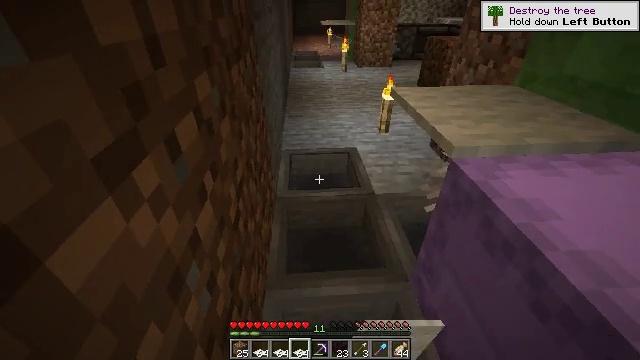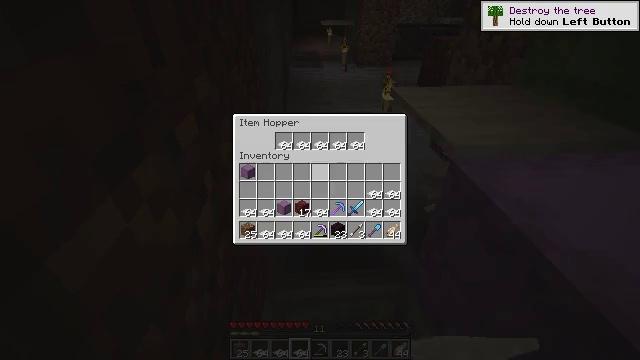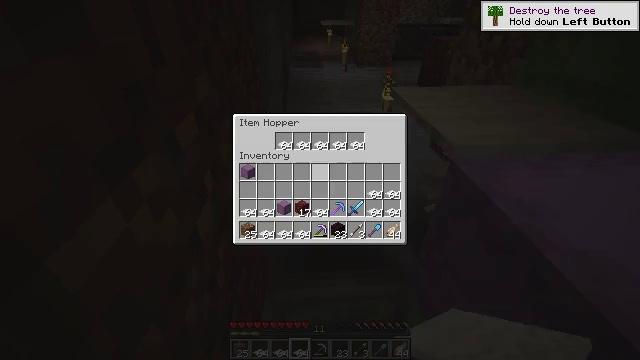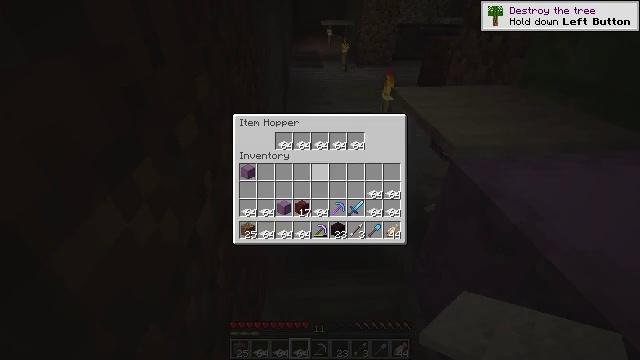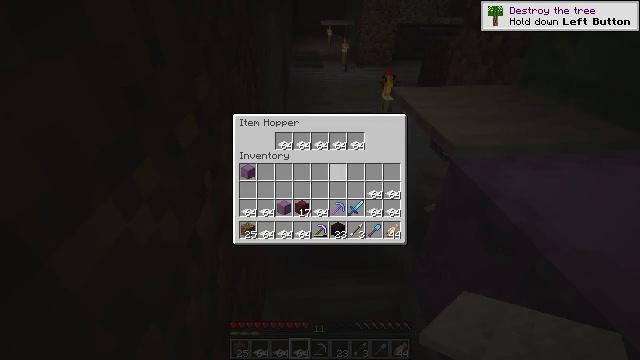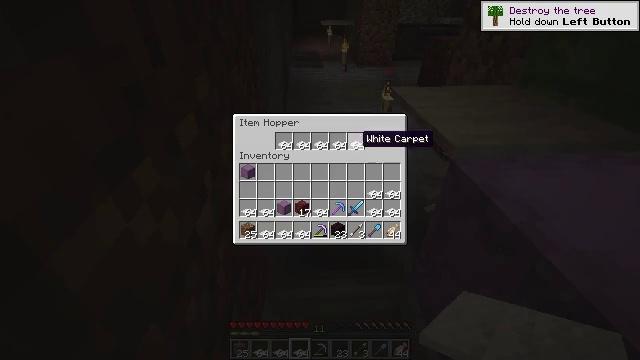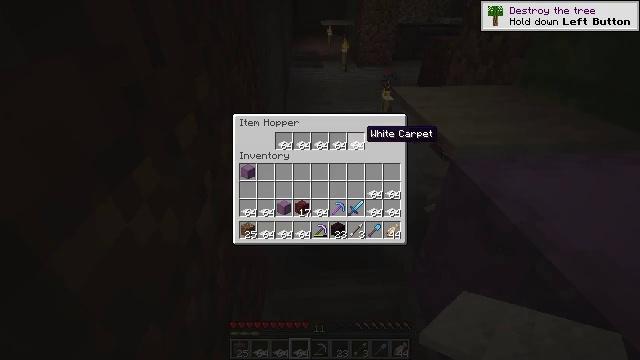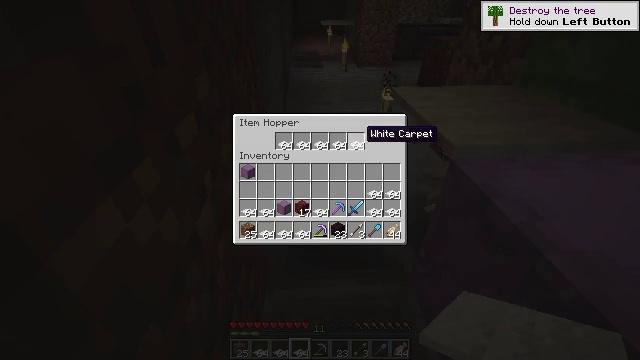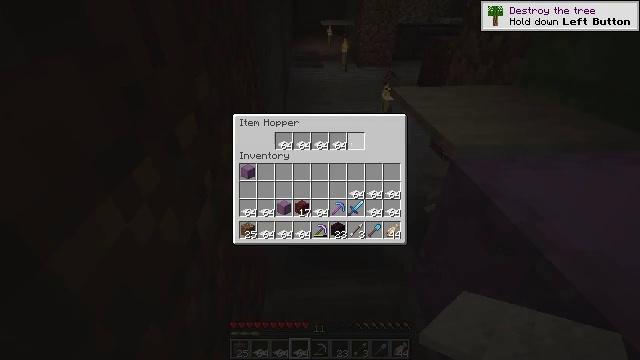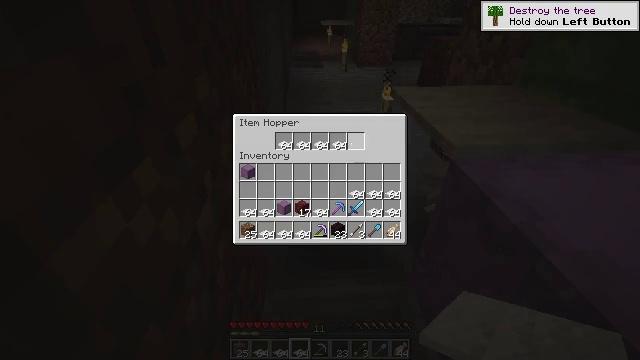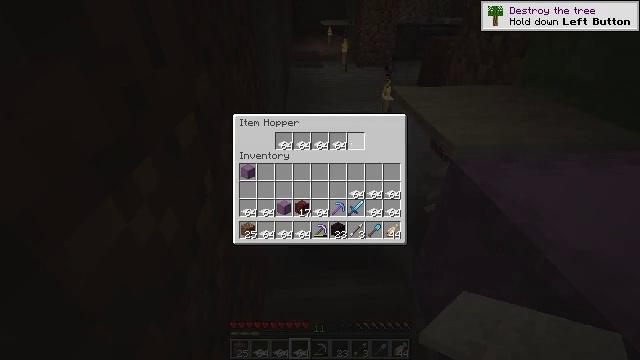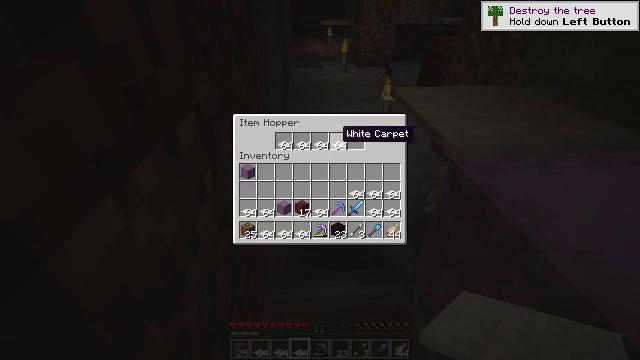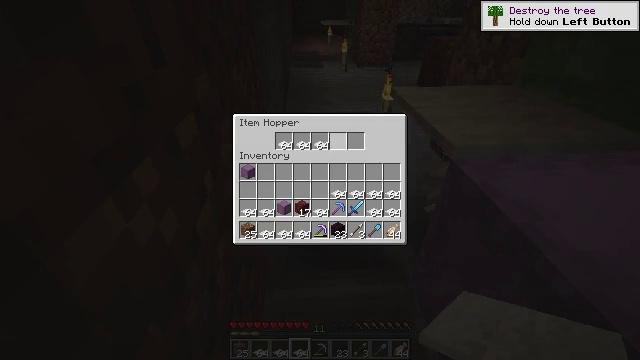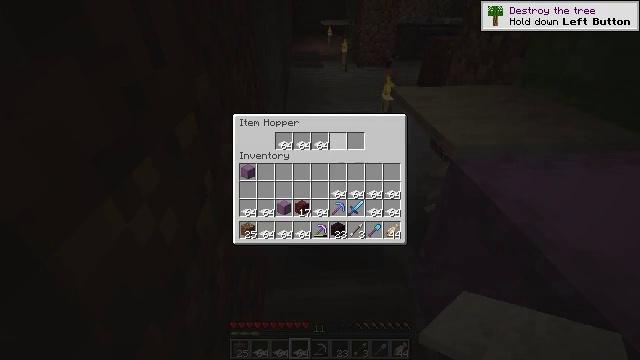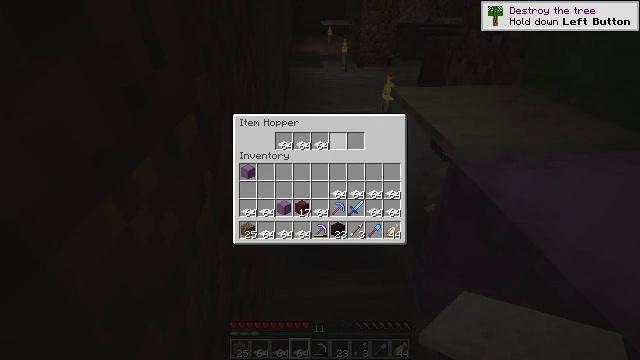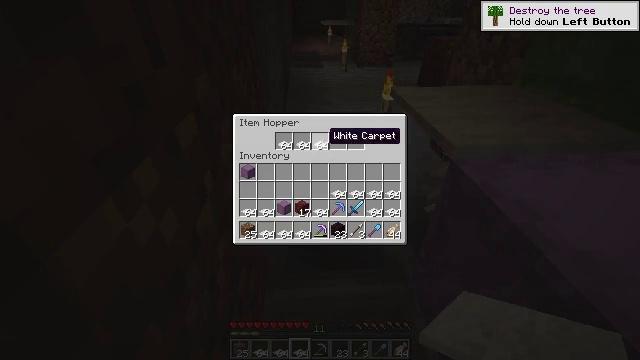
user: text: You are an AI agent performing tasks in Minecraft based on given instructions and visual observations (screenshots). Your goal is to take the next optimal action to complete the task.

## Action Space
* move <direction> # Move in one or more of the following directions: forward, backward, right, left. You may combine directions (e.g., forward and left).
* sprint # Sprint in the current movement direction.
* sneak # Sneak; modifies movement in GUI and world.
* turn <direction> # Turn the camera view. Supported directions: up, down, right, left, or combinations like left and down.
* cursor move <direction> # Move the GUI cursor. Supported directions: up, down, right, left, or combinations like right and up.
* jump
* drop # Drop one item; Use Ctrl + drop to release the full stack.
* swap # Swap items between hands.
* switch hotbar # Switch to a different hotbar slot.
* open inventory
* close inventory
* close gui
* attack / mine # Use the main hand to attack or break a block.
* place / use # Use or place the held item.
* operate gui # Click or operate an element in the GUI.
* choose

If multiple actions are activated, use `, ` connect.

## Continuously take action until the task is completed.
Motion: motion action
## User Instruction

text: Attack the shulker box to pick it up.
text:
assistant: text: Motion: open gui
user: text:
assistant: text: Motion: no_op
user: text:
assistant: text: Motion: sneak
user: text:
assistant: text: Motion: sneak, cursor move right and up
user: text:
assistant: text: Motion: sneak, cursor move right and up
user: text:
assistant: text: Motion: sneak
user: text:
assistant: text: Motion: sneak
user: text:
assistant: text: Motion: sneak, choose
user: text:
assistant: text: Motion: sneak, choose
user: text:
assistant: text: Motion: sneak, cursor move left
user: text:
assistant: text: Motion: sneak, cursor move left
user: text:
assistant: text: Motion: sneak, choose
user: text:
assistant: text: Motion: sneak, choose
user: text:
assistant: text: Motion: sneak, choose
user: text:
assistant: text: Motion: sneak
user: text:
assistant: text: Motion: sneak, choose
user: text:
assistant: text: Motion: sneak, choose
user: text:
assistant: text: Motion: sneak, cursor move left
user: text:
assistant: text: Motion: sneak
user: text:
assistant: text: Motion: sneak, choose
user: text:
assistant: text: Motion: sneak, choose
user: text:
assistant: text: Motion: sneak, cursor move left
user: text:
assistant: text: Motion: sneak
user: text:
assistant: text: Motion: sneak, choose
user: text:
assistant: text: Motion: sneak, choose
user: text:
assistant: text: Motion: sneak, choose
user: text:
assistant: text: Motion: sneak
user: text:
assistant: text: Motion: sneak
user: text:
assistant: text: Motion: turn right, close gui
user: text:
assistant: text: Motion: turn right